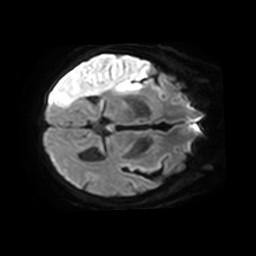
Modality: TRACE
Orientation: axial
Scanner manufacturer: philips
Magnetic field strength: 3 T
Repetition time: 4.011 s
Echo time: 0.06104 s